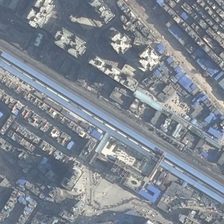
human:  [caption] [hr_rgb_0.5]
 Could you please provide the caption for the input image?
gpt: many buildings are in two sides of a railway station .

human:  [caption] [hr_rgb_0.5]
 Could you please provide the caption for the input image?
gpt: many buildings are in two sides of a railway station .

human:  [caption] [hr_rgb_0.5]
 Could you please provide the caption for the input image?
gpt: many buildings are in two sides of a railway station .

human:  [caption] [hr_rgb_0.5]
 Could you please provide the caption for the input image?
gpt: many buildings are in two sides of a railway station .

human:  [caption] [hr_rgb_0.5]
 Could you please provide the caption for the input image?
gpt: many buildings are in two sides of a railway station .